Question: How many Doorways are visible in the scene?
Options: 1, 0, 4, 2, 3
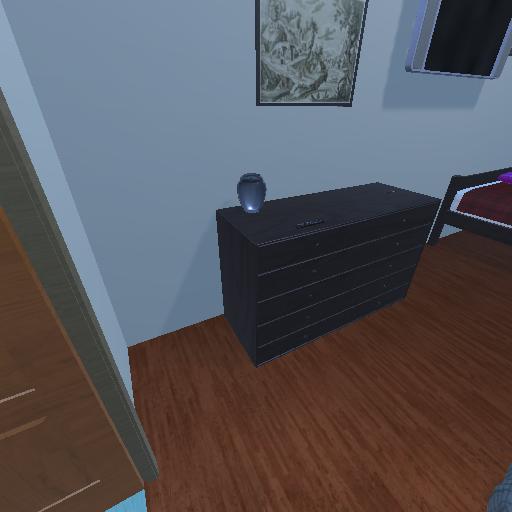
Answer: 1